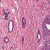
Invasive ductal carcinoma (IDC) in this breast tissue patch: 1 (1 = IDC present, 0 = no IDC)